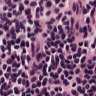
Metastatic tissue present: no